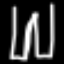
Label: pants